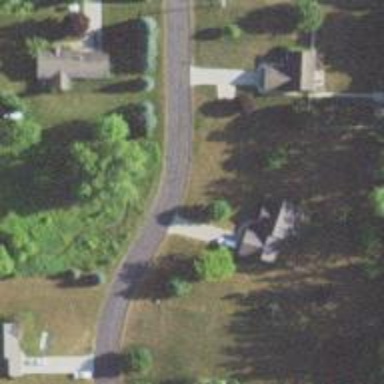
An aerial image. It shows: Residential road.